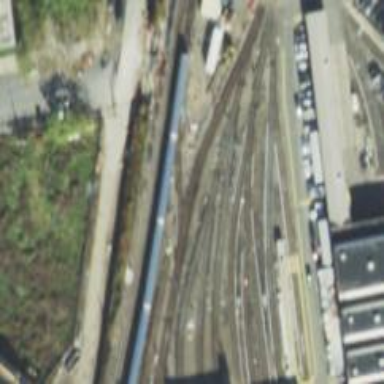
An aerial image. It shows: Yard meant for services.